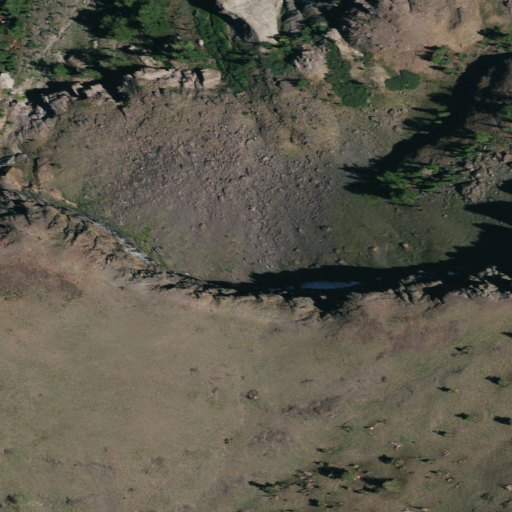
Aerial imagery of mountain in California named The Dardanelles containing shrub, evergreen forest, and open water